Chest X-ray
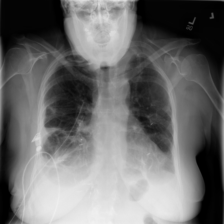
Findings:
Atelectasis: negative
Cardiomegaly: negative
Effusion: negative
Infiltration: negative
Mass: negative
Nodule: negative
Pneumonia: negative
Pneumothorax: negative
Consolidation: negative
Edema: negative
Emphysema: negative
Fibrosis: negative
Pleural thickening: negative
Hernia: negative